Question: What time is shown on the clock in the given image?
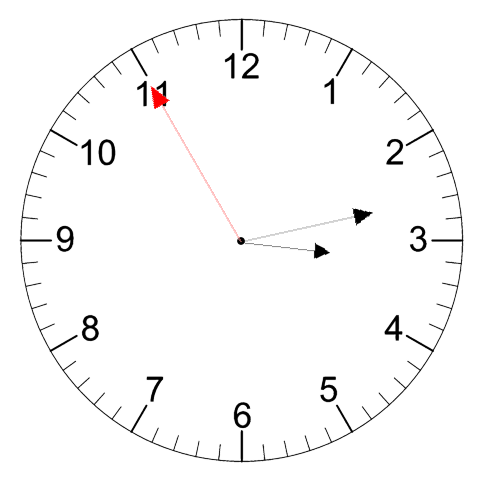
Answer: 03:12:55